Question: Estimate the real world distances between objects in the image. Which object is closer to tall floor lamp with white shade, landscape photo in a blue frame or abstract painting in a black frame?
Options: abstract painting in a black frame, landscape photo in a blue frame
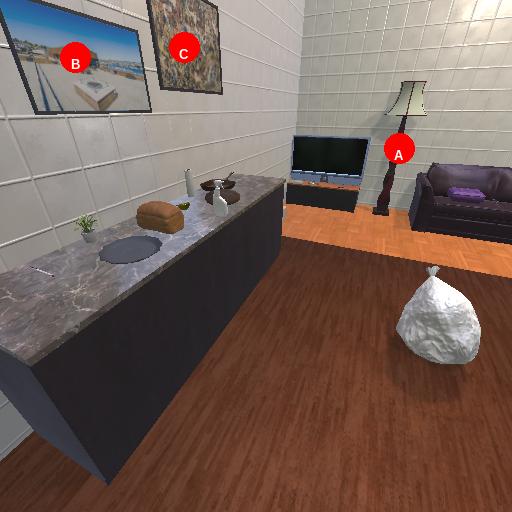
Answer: abstract painting in a black frame